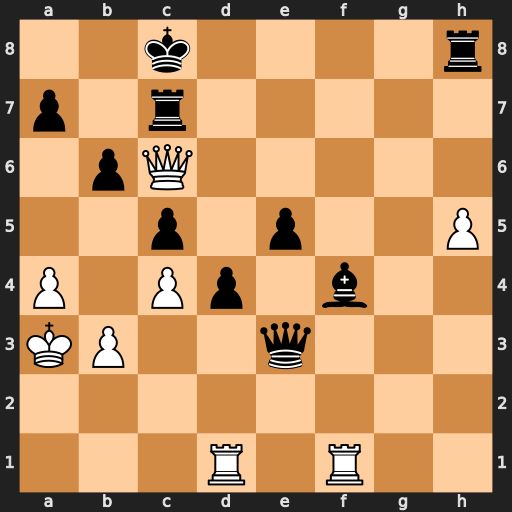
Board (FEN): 2k4r/p1r5/1pQ5/2p1p2P/P1Pp1b2/KP2q3/8/3R1R2
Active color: w
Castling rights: -
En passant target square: -
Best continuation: Qa8+ Kd7 Qxh8